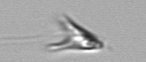
Label: Chrysochromulina_lanceolata